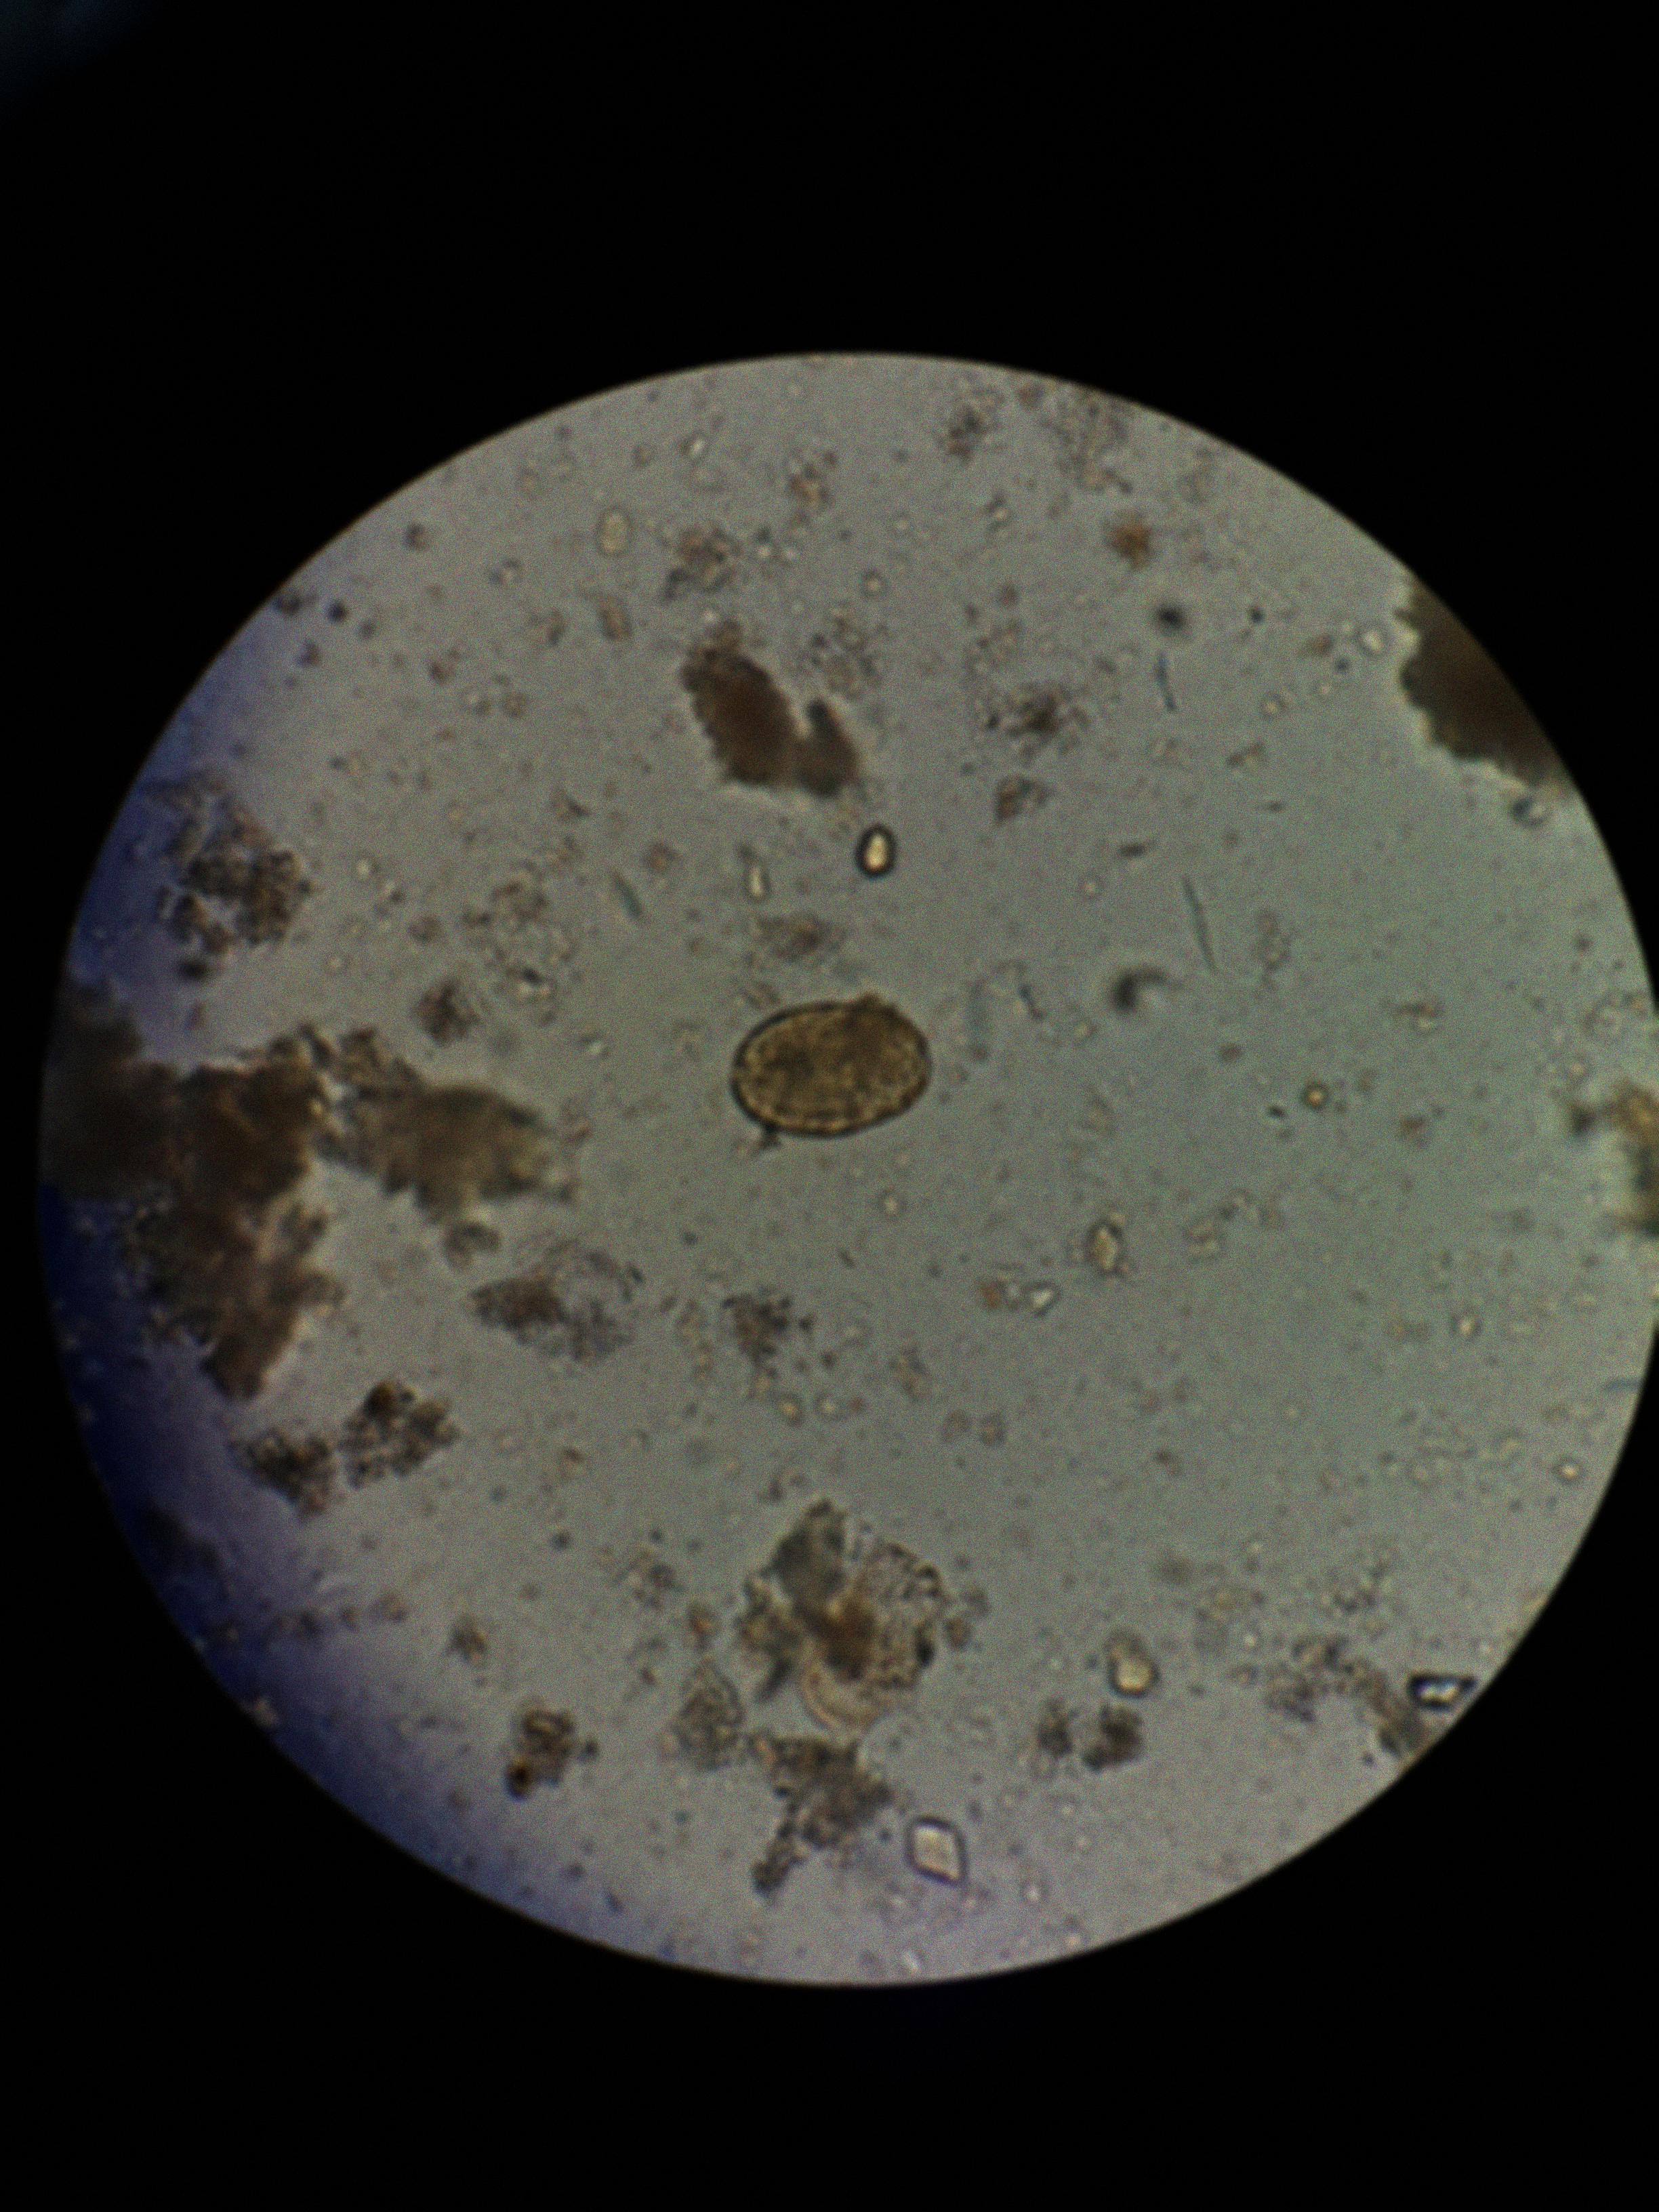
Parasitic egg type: Ascaris lumbricoides